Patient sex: F
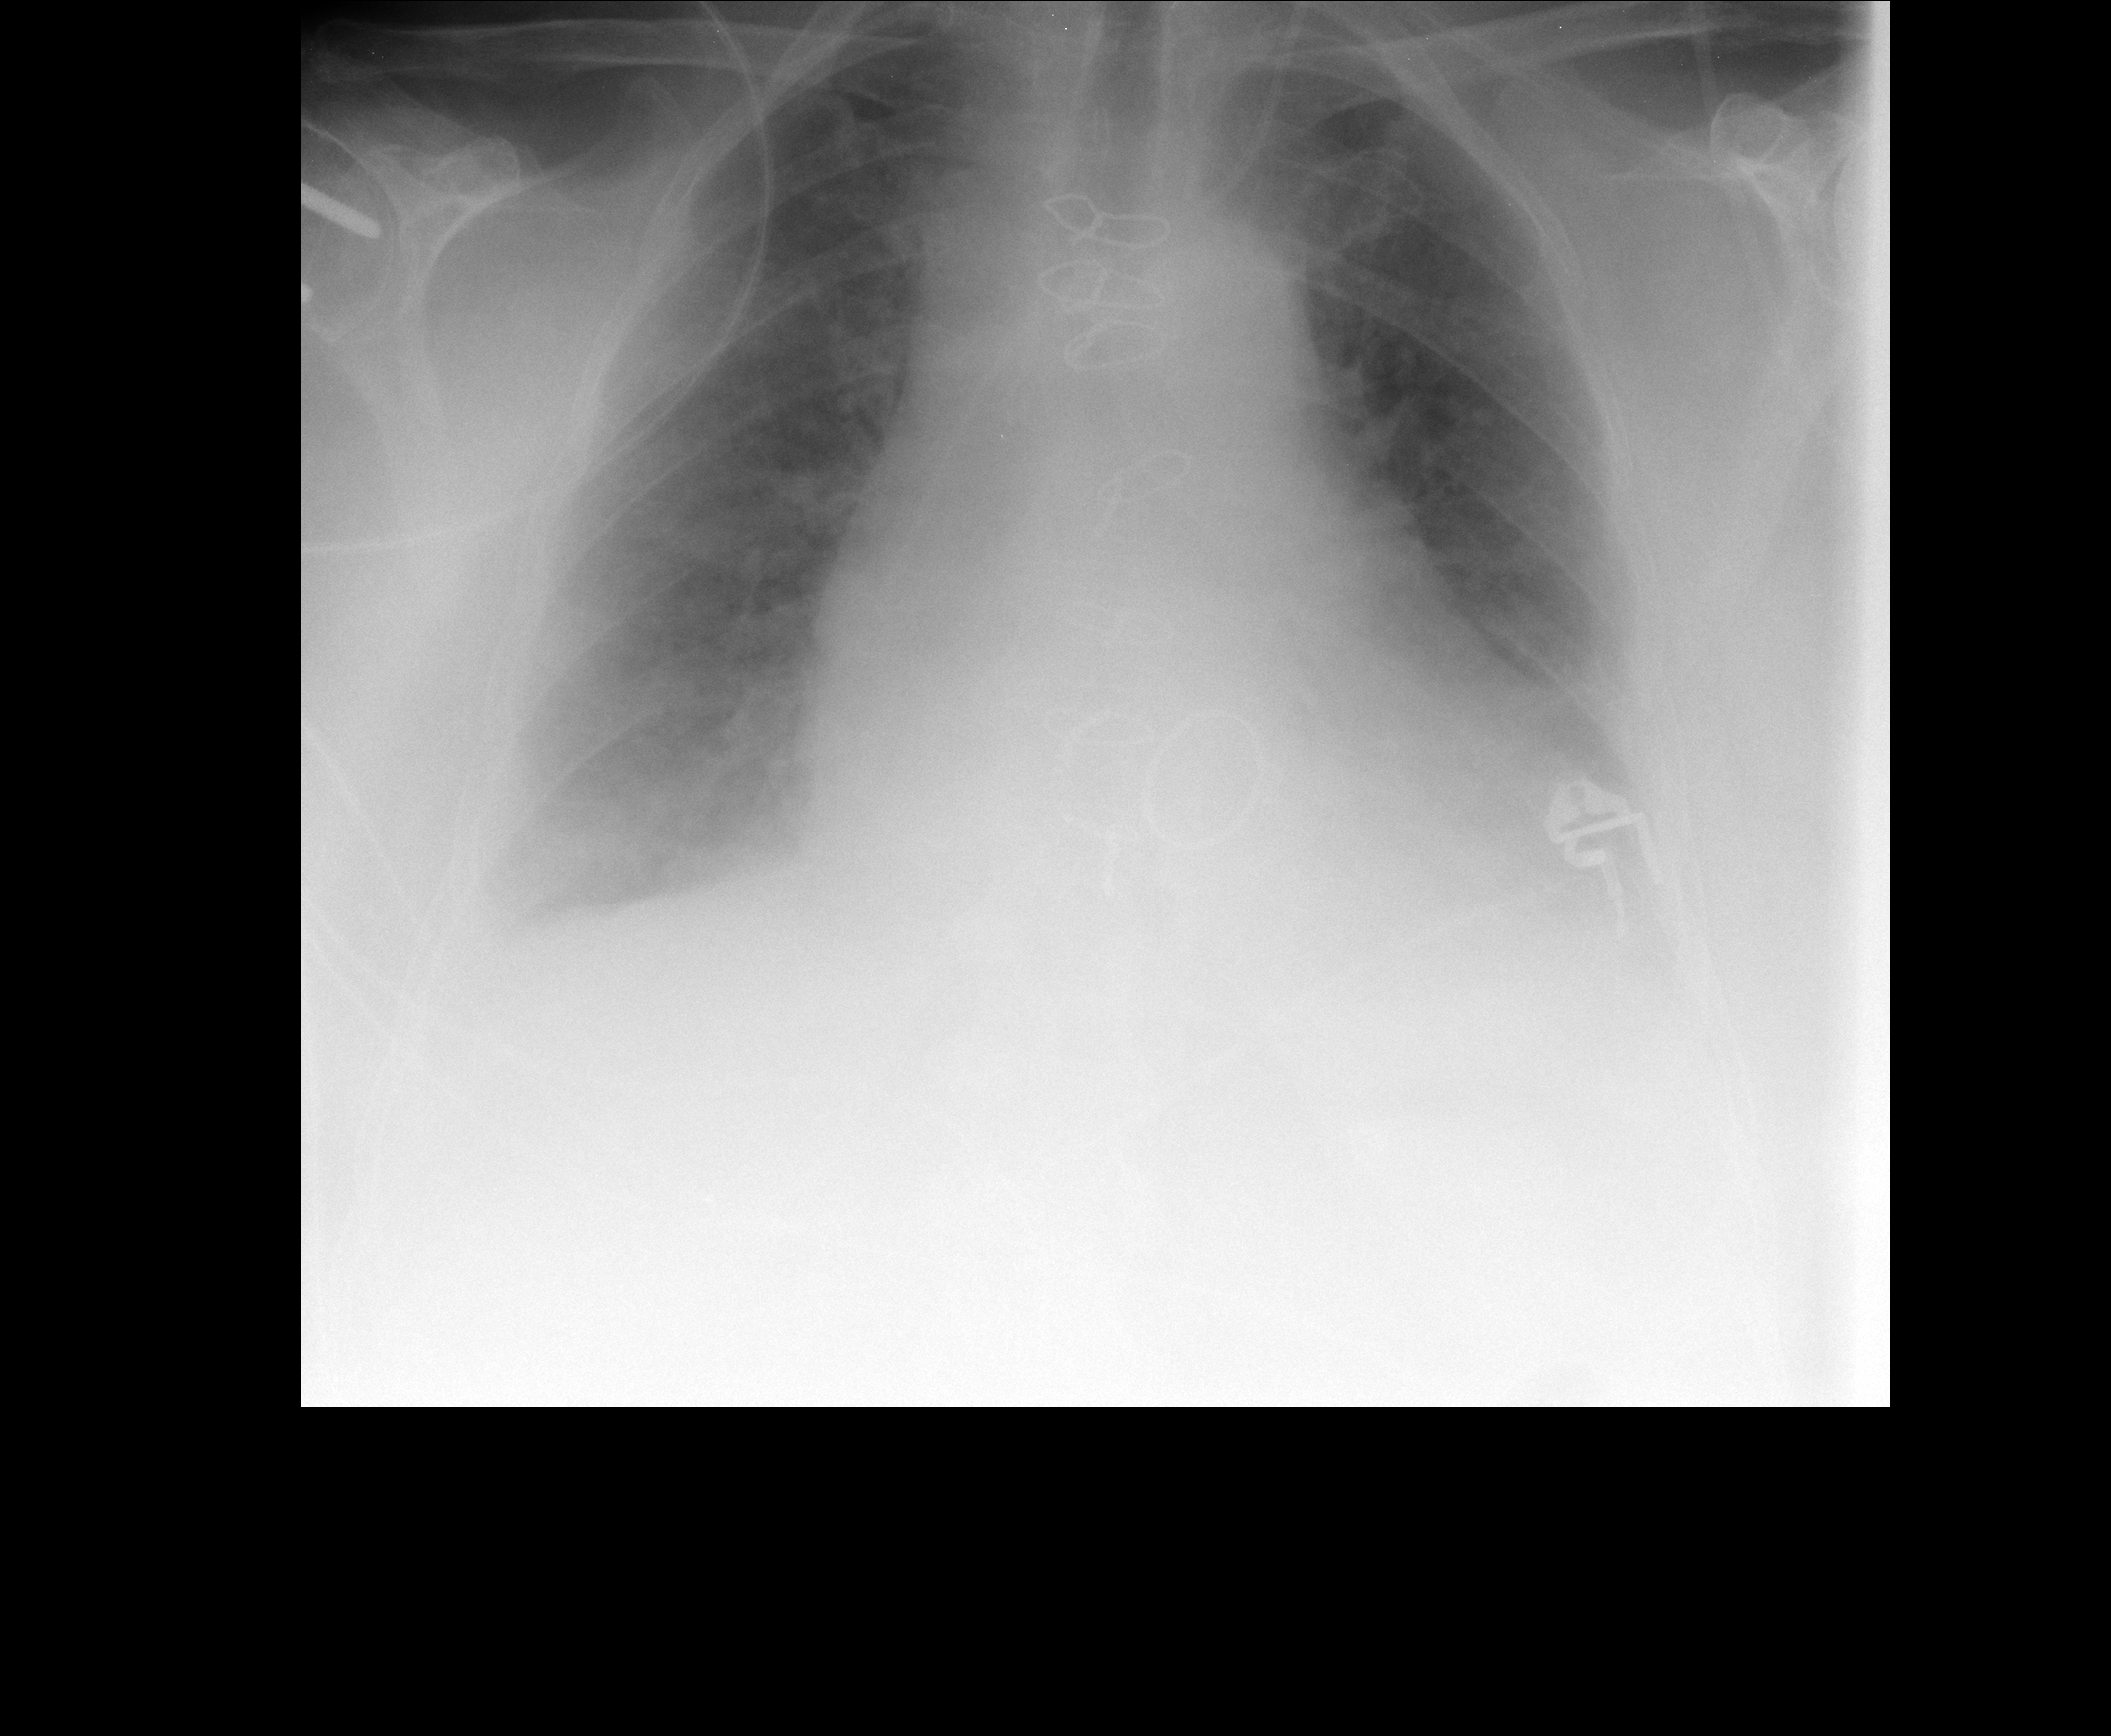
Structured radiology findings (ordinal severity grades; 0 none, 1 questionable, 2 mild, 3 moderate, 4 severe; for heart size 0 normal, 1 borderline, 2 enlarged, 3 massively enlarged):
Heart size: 2
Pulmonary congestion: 3
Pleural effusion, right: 2
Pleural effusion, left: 2
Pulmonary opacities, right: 0
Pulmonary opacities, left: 0
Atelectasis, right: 2
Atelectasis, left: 2